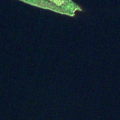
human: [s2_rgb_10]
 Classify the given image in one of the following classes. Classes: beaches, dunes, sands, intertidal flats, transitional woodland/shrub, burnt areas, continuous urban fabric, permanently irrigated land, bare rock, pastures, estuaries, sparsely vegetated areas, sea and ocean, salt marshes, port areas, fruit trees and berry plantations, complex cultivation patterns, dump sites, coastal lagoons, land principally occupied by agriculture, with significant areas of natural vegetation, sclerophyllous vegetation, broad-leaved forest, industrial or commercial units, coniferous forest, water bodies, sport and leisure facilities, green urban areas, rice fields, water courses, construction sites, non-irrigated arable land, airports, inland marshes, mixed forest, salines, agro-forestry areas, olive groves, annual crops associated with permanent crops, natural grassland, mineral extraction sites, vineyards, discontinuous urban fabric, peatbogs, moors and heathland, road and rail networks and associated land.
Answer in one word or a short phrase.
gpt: mixed forest, water bodies